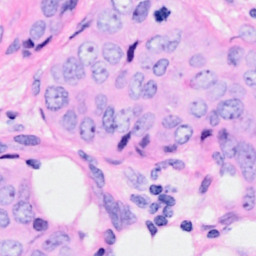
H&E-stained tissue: Breast